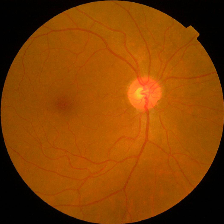
Diabetic retinopathy grade: No DR